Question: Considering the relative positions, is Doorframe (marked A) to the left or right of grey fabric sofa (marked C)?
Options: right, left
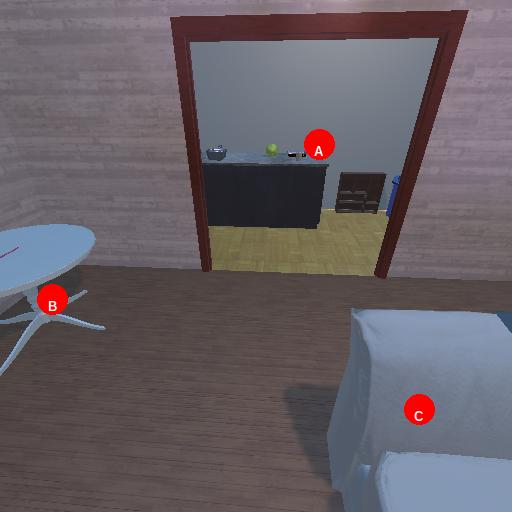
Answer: right